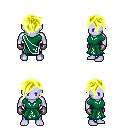
a pixel art fantasy rpg character, male body template, dark elf, purple skin, sash dress, magenta pants, gold pixie cut hairstyle, metal gloves, four views (front, back, left, right), 2x2 character sprite sheet, small pixel art, hard edges, no anti-aliasing